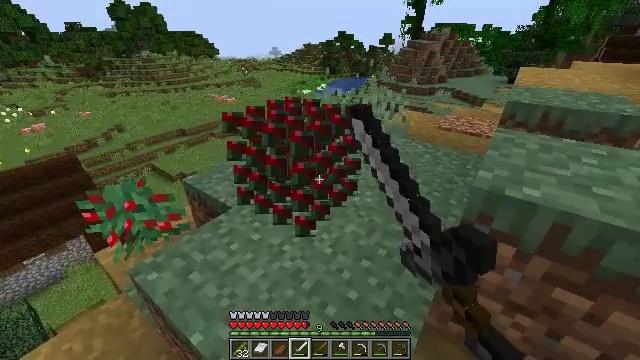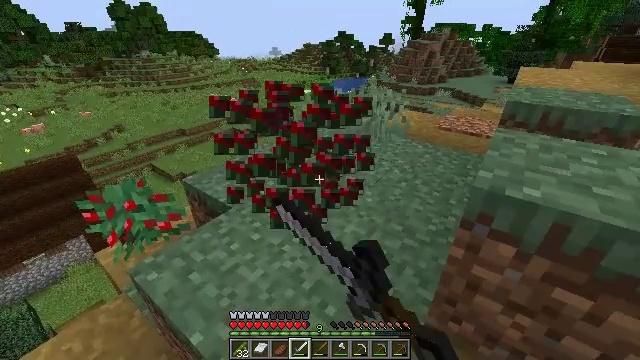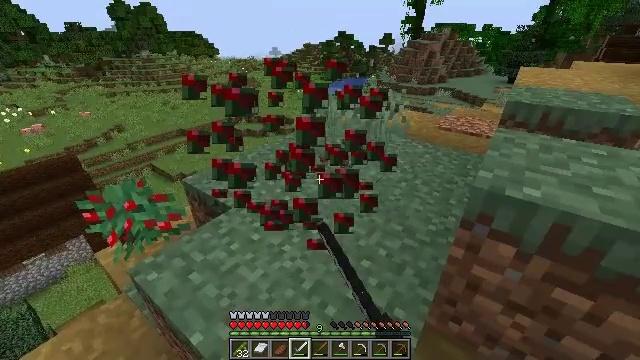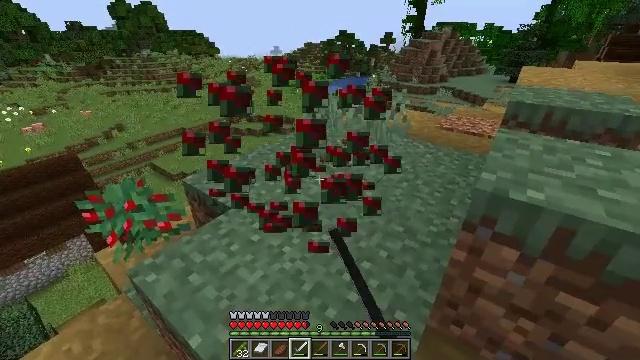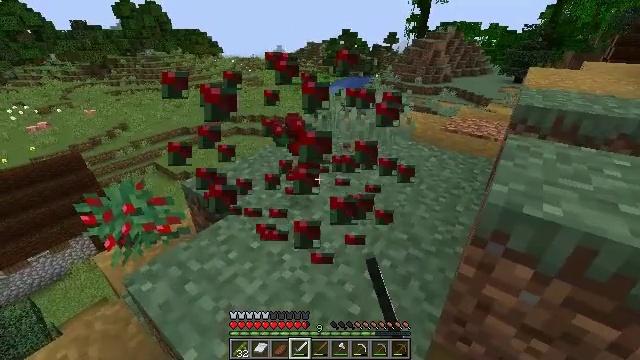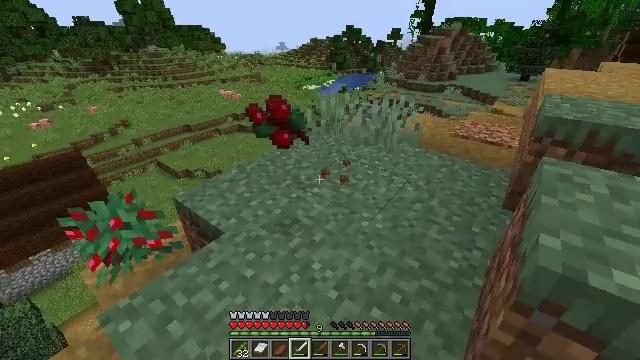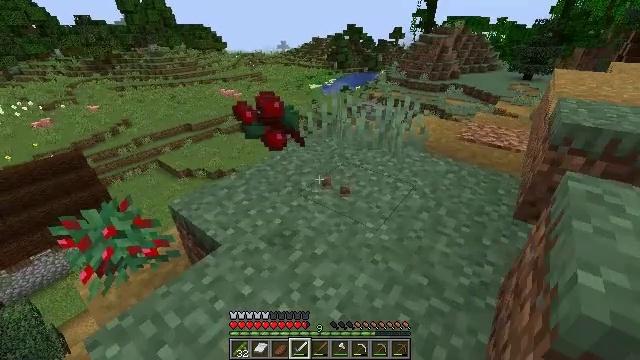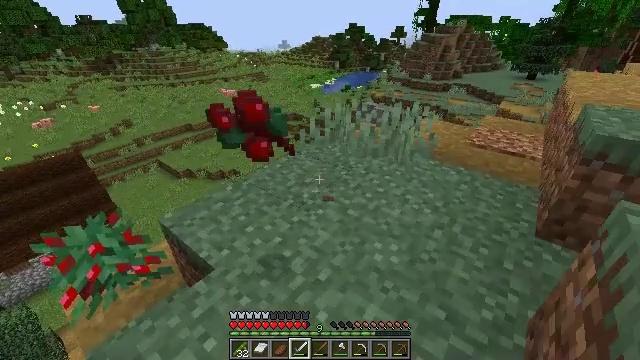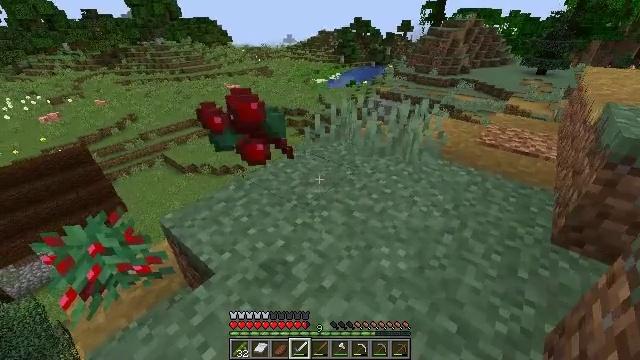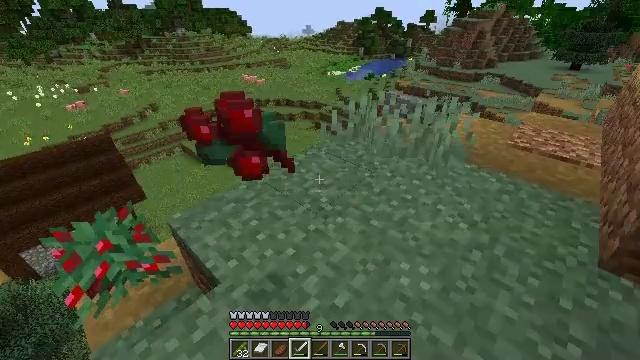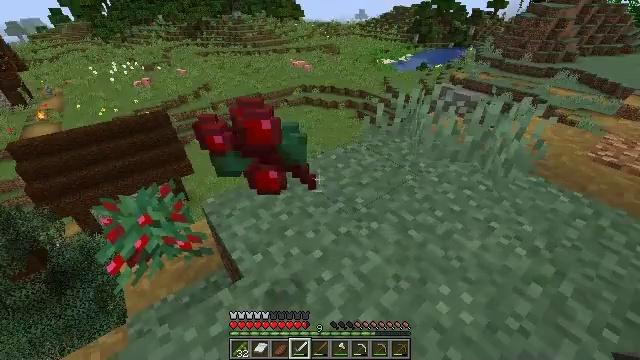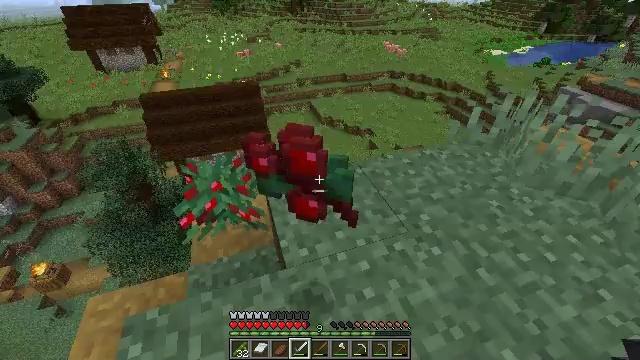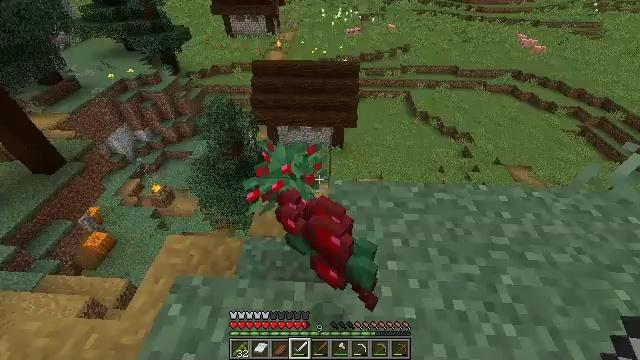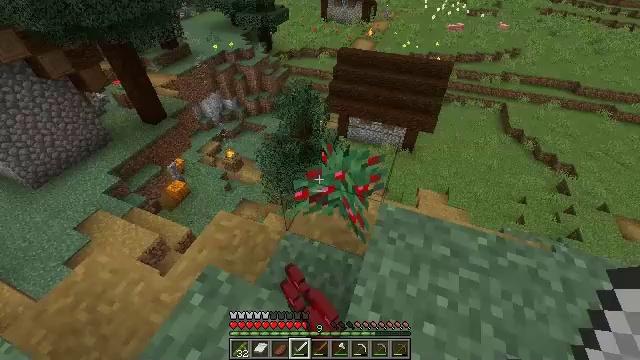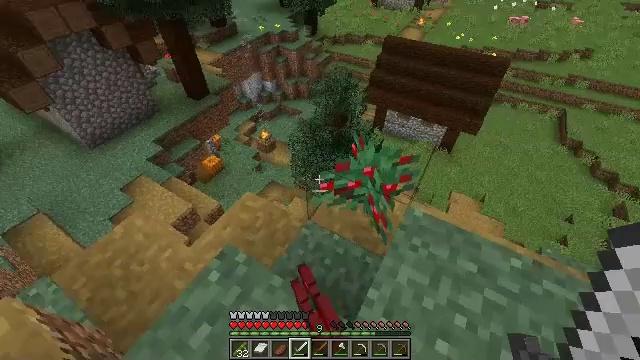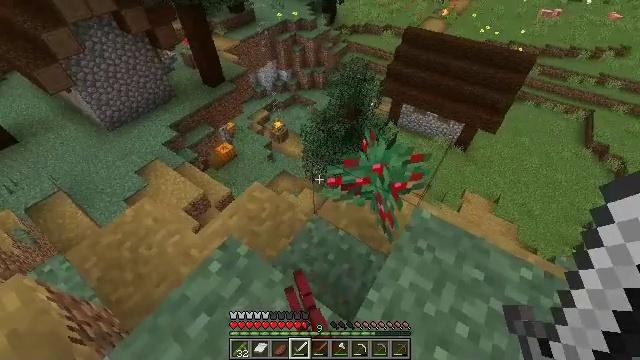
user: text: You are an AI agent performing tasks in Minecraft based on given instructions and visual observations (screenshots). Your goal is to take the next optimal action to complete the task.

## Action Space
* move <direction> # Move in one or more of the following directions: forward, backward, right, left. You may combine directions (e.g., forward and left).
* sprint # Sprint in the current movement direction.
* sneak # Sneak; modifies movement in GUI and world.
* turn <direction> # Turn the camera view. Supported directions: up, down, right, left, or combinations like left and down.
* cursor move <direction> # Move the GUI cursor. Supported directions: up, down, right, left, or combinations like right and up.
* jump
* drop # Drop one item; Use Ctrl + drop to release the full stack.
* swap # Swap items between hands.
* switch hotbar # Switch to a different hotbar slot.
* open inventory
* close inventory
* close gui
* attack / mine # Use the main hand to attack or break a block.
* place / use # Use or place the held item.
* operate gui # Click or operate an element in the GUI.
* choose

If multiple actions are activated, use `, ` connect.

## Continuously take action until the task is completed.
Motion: motion action
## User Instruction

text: Gather sweet berries from the bush.
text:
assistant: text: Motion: attack / mine
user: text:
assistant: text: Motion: attack / mine
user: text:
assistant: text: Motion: move forward
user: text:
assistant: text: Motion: move forward
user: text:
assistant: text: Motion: move forward
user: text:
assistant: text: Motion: move forward
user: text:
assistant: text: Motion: move forward
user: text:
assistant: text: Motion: move forward, turn left and down
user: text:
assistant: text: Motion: move forward, turn left and down
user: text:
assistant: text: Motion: move forward, turn left and down
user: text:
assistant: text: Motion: move forward, turn left and down
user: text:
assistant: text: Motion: move forward, turn left and down
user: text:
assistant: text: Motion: move forward, turn left and down
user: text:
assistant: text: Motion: turn left and down
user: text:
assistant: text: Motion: turn left and down
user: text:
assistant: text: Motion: turn left and down
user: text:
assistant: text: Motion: no_op
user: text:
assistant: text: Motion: no_op
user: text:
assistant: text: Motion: turn right
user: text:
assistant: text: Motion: turn right
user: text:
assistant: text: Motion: turn right and down
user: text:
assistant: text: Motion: turn right
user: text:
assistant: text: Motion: no_op
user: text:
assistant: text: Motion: attack / mine
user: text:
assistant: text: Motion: attack / mine
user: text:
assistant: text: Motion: attack / mine
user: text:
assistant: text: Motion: move forward, turn left
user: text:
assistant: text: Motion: move forward, turn left
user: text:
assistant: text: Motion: no_op